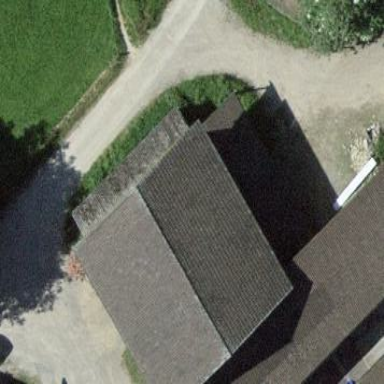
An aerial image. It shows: Rural barn.